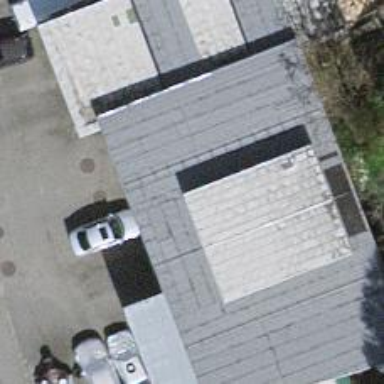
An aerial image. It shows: Car repair shop.